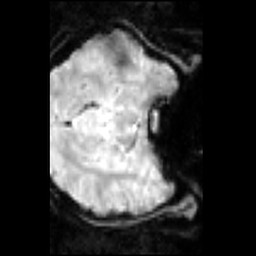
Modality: inplaneT2
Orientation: axial
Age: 23
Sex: female